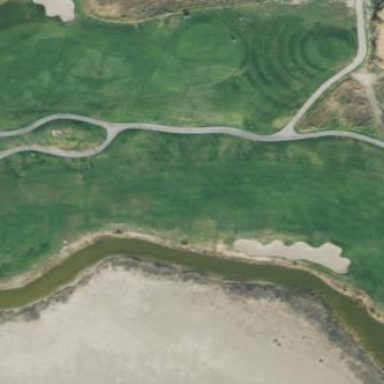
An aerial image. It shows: Golf fairway surrounded by grass.